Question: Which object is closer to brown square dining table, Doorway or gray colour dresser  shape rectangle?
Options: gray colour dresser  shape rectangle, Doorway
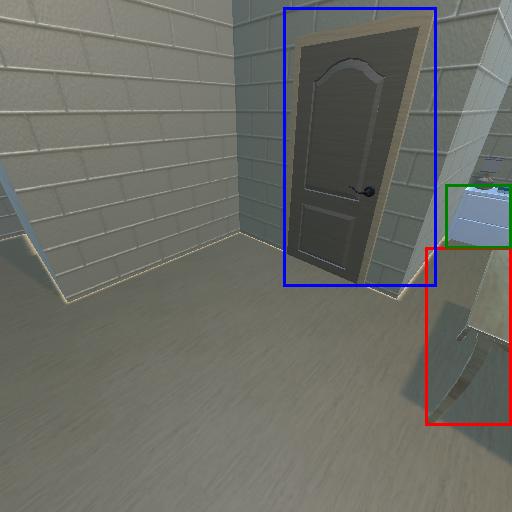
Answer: gray colour dresser  shape rectangle